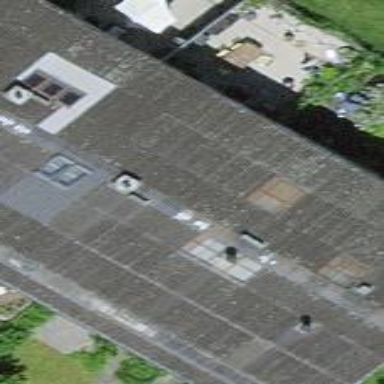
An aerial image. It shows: Residential building.